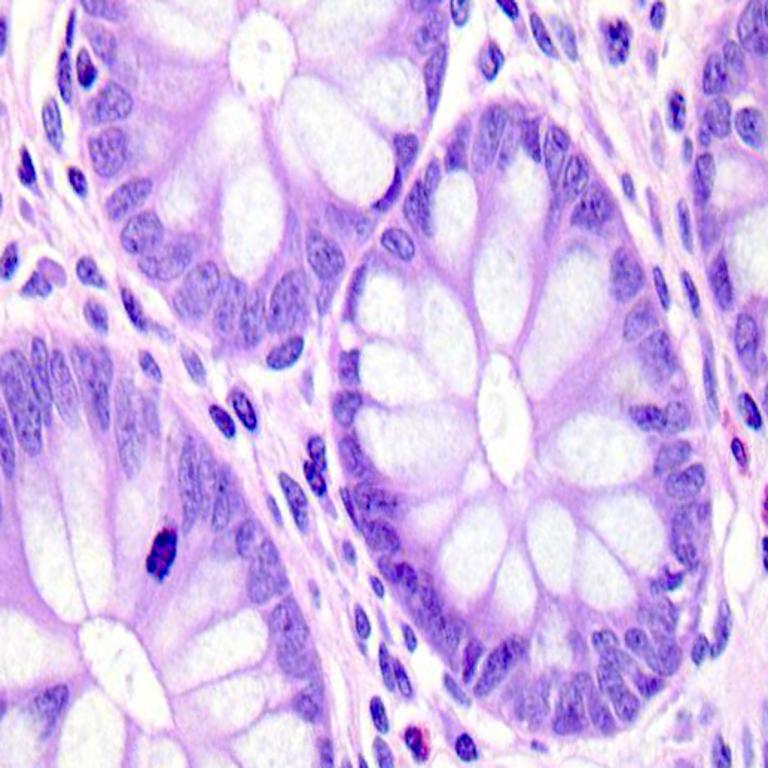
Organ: colon
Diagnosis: benign